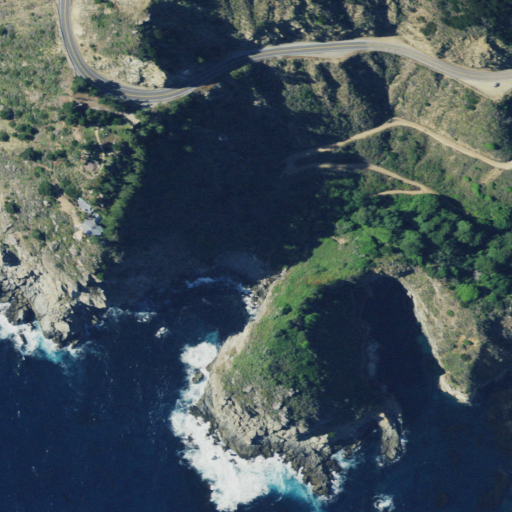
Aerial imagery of valley in California named Partington Canyon containing shrub, mixed forest, open water, herbaceous wetlands, low intensity development, and open development